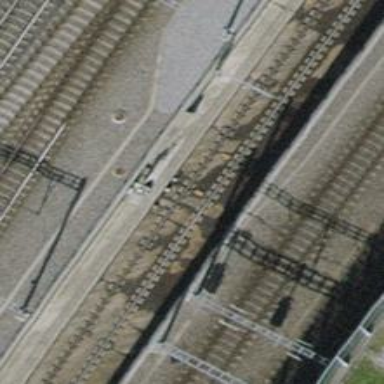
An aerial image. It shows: Single-track electrified railway with contact line.